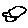
Label: fish